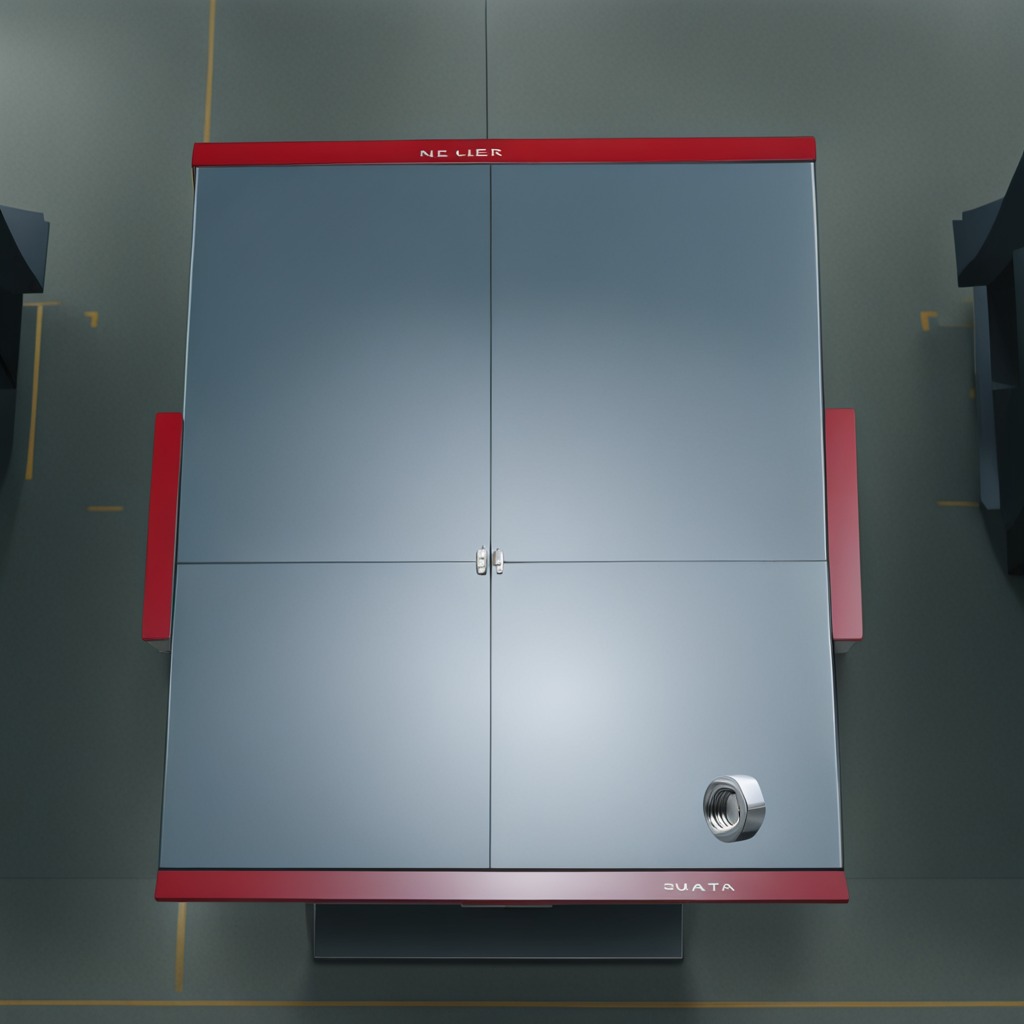
A metal nut is lying on a toolbox surface in an airplane hangar workshop.